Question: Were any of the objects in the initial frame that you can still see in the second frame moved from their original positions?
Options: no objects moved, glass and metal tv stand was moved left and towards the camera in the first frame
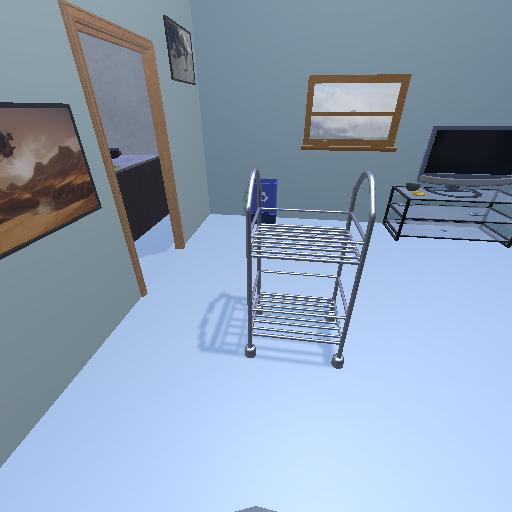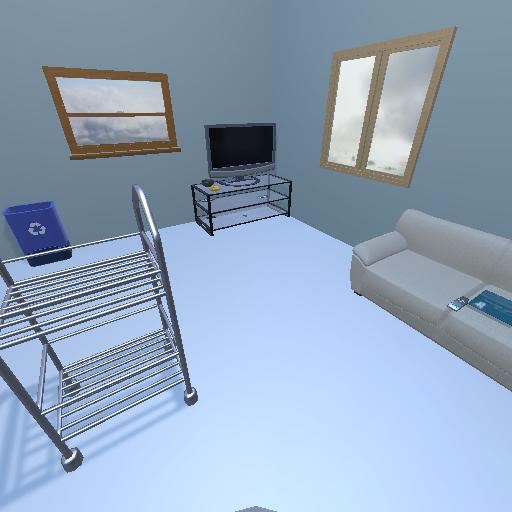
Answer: no objects moved